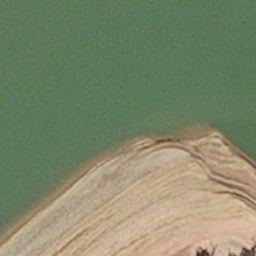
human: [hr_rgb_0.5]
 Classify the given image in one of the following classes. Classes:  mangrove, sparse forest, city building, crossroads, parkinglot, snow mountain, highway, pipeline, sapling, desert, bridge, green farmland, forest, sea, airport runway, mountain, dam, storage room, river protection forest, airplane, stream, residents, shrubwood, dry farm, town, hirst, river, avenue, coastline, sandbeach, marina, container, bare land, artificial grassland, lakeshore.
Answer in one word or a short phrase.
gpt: hirst